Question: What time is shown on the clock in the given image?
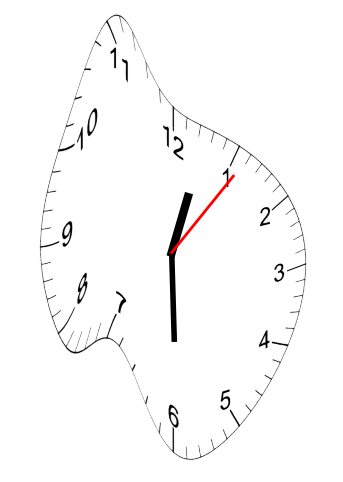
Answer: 12:30:06